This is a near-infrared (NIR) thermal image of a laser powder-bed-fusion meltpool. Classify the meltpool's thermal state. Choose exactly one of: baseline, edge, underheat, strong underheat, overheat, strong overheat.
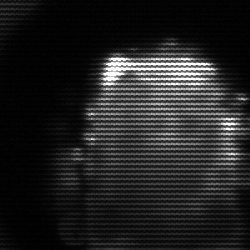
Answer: baseline